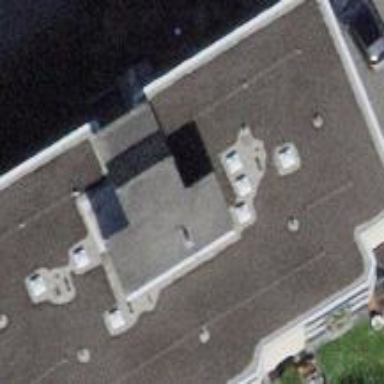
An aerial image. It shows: Building with flat roof.